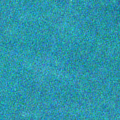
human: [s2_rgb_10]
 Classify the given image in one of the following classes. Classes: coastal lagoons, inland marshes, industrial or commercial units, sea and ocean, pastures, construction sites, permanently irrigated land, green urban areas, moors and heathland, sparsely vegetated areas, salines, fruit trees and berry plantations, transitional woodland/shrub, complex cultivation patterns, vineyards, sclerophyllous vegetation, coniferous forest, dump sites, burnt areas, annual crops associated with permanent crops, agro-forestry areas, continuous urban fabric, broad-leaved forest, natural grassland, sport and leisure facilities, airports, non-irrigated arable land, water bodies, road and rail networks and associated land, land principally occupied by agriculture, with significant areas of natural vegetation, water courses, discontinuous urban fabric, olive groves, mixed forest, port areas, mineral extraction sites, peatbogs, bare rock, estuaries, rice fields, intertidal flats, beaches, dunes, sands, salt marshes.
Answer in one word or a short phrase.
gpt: sea and ocean